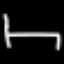
Label: bed